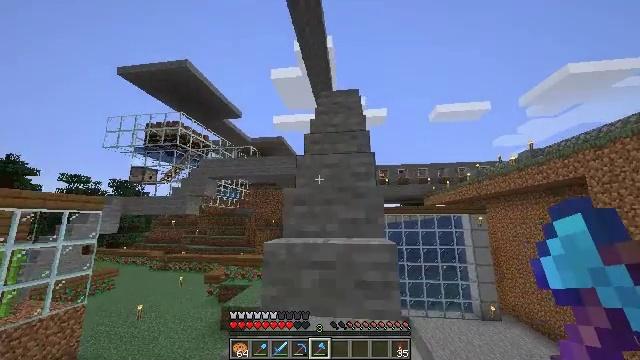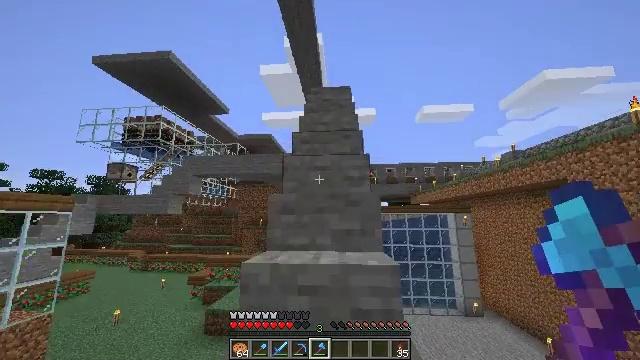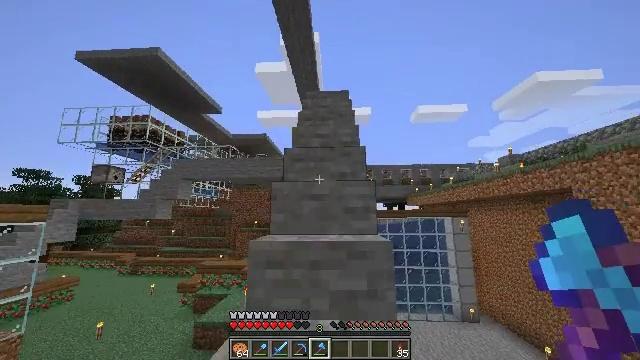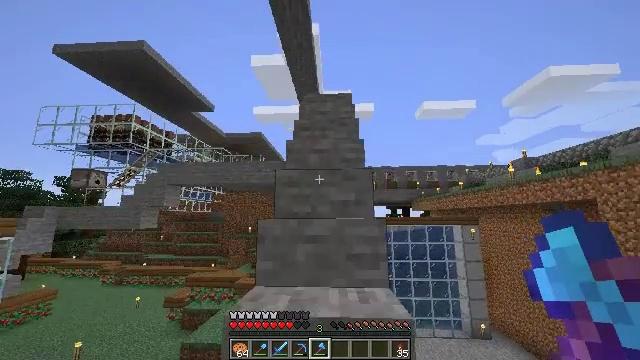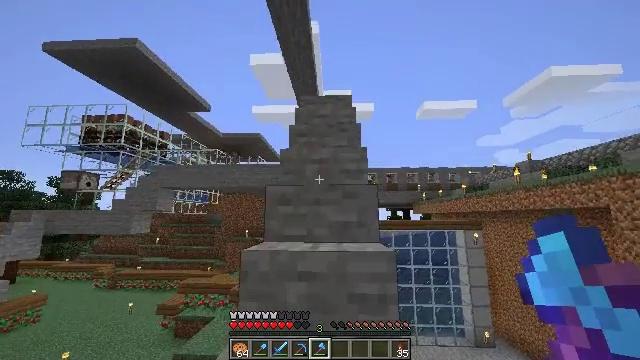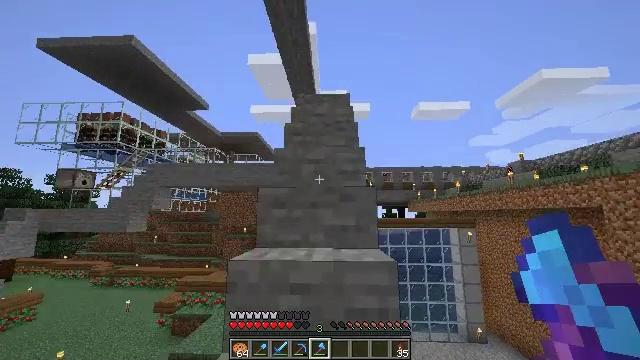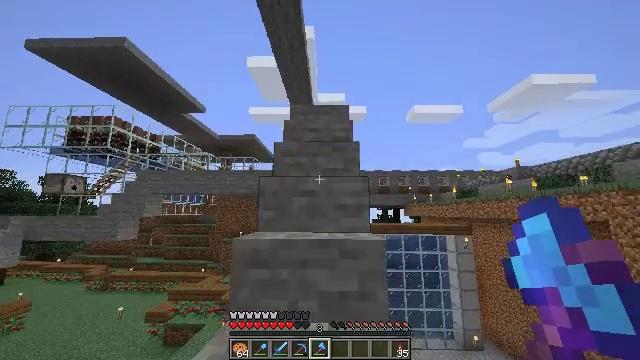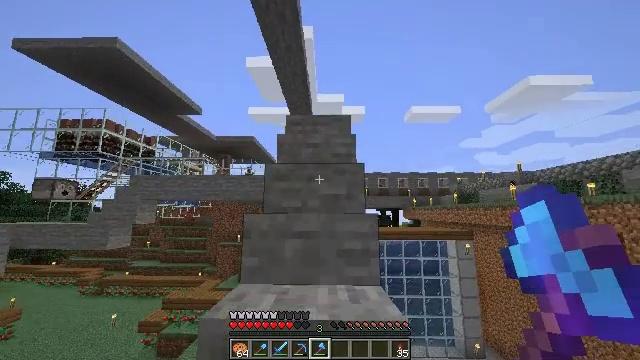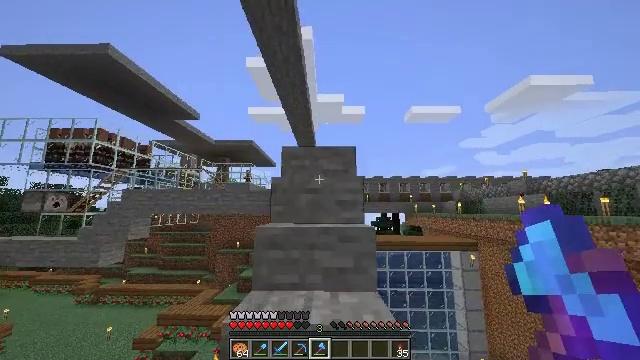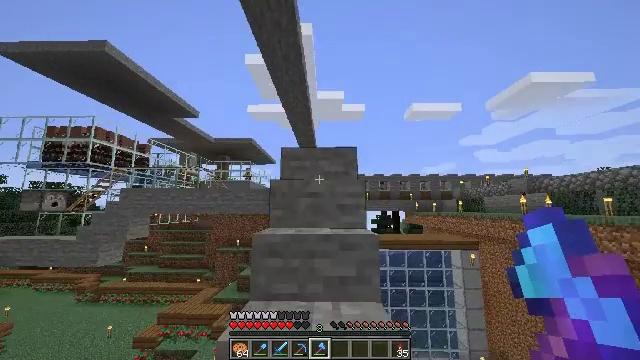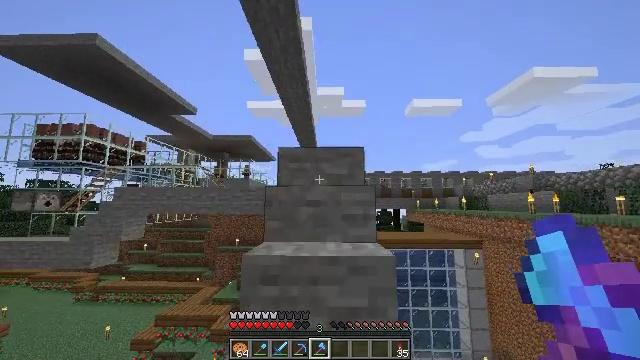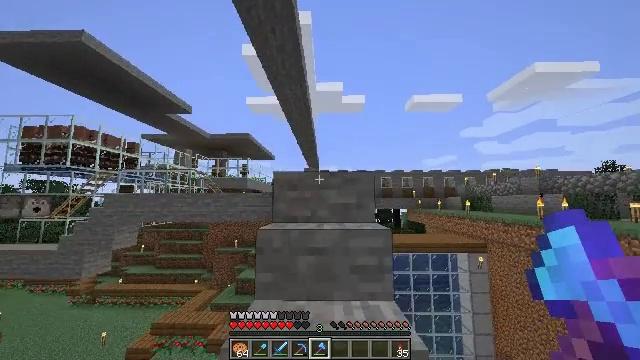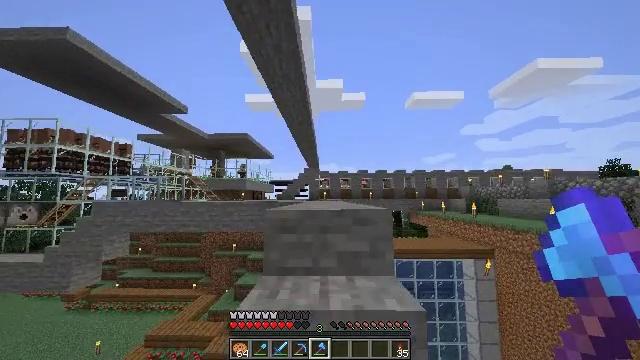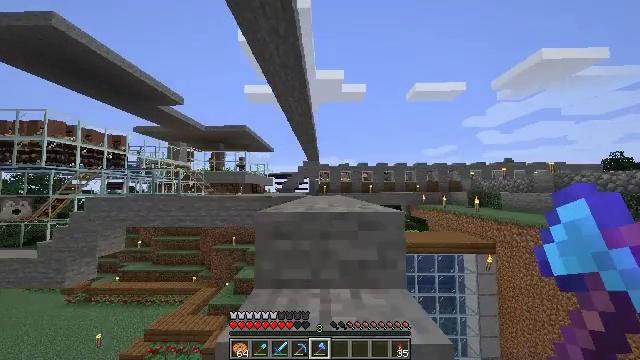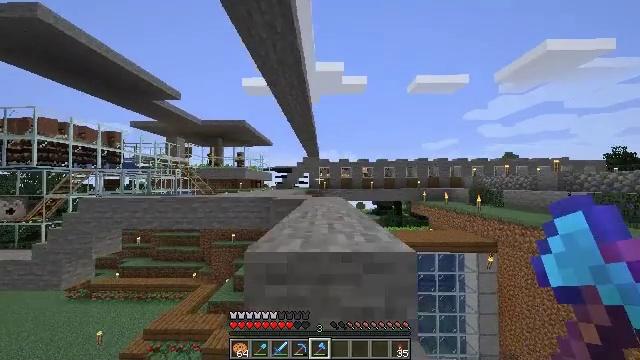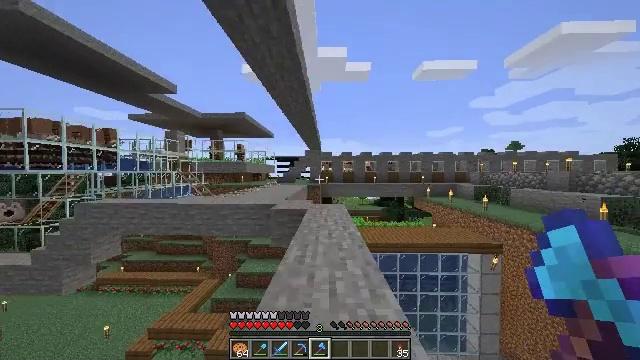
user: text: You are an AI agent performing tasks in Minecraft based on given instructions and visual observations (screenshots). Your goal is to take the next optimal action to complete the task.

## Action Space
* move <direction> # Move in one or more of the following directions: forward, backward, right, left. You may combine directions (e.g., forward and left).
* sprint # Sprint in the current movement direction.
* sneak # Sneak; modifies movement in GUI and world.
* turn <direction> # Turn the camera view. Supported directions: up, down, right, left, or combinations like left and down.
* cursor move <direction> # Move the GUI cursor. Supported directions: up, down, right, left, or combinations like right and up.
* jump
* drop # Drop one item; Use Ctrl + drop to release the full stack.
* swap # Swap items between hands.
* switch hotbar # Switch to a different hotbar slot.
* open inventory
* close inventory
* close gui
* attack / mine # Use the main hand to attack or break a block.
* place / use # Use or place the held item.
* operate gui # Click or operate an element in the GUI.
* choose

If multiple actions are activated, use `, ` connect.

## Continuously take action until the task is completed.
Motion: motion action
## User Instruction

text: Craft a golden carrot.
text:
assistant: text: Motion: move forward, turn right
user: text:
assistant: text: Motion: move forward, sprint, turn right
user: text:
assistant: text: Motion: move forward, sprint
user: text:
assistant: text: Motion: move forward, sprint
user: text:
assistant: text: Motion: move forward, sprint
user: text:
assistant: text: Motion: move forward
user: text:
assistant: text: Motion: move forward
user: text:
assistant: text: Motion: move forward
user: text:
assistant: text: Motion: move forward
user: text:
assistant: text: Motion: move forward
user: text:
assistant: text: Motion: move forward, sprint, turn down
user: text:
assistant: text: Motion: move forward, sprint, turn down
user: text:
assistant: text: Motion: move forward, sprint, turn down
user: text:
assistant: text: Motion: move forward, turn down
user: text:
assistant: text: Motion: move forward, turn down
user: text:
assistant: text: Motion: move forward, turn down
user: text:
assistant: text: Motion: move forward, turn down
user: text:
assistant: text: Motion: move forward, turn down
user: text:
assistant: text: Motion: move forward, turn down
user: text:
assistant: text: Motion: move forward
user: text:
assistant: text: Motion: move forward
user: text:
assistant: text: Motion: move forward
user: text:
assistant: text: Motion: move forward
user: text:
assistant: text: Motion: move forward
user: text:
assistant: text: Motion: move forward, turn left
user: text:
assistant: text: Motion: move forward, turn left
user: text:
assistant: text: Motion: move forward, turn left
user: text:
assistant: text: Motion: move forward
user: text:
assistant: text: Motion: move forward
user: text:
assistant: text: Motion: move forward